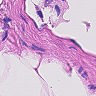
Metastatic tissue present: no